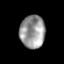
Tissue: prostate
Cell type: T cells
Senescence score: 0.2541
Nuclear area (px): 808
Mean DAPI intensity: 152.671